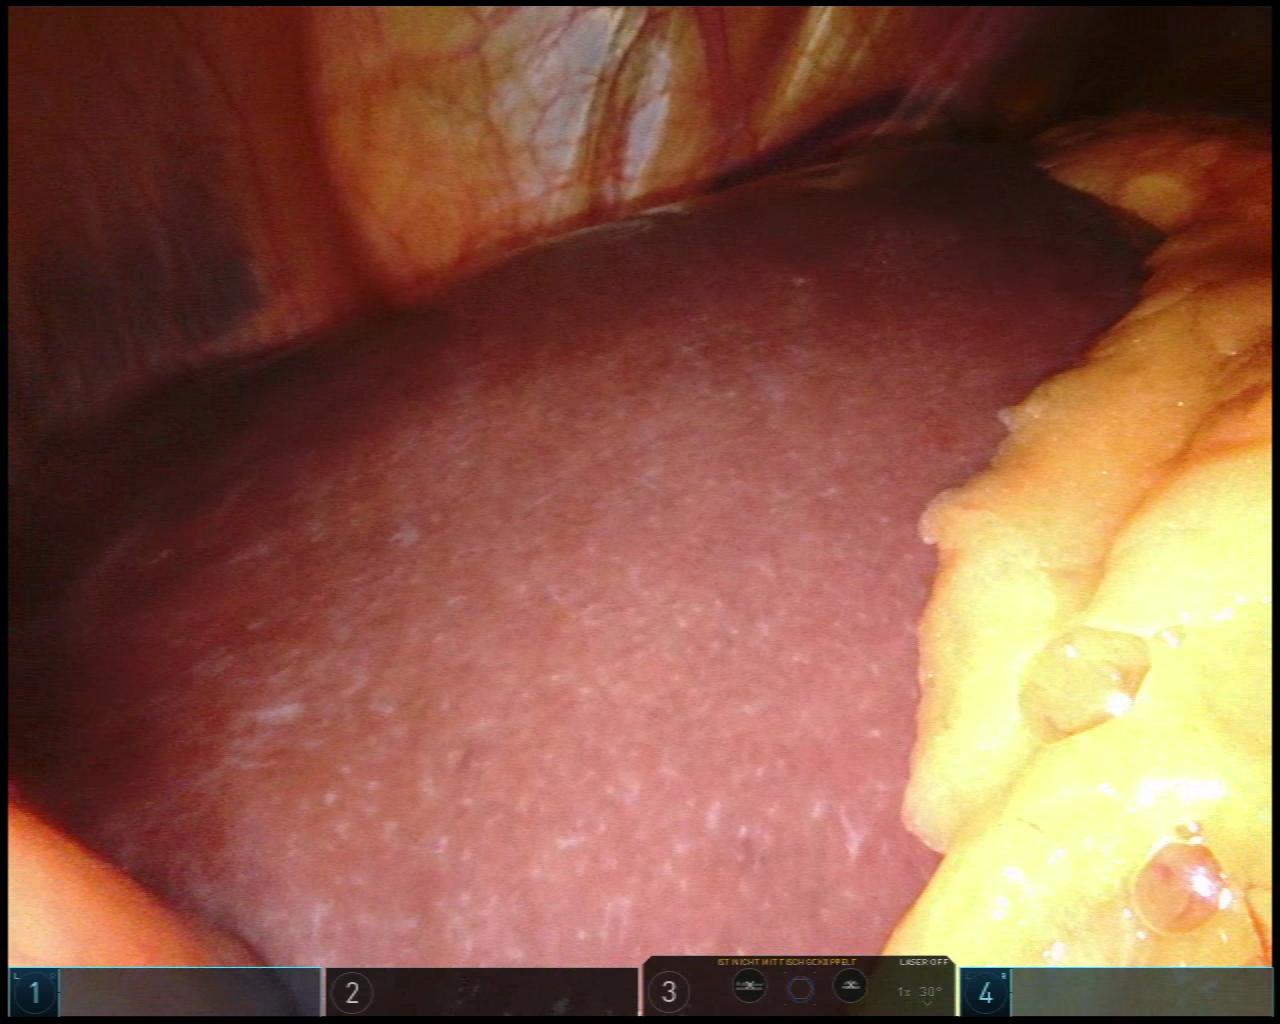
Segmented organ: liver
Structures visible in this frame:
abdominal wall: yes
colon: no
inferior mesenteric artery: no
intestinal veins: no
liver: yes
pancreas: no
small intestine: no
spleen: no
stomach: no
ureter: no
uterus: no
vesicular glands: no